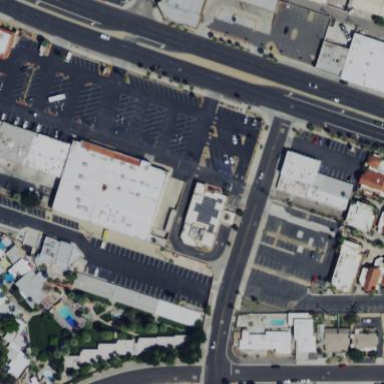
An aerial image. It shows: Retail area.